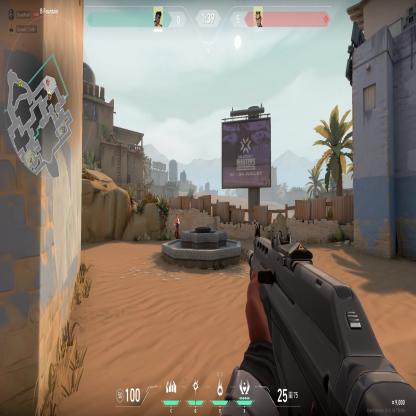
Label: enemy